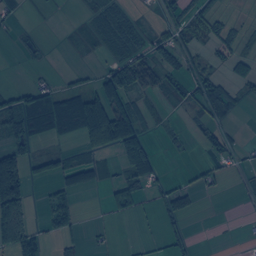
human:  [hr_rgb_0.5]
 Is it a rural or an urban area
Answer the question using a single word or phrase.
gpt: rural

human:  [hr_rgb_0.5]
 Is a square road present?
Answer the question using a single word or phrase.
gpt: no

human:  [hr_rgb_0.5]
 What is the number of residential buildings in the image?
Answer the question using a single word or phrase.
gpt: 72

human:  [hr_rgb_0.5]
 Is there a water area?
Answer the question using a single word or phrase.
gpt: yes

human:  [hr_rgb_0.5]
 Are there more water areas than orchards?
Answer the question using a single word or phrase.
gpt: yes

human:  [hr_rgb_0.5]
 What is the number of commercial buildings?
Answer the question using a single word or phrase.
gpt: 1

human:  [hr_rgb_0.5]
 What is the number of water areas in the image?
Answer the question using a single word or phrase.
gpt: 44

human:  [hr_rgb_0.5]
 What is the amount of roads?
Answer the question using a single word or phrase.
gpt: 60

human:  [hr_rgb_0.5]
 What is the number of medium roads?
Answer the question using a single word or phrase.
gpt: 0

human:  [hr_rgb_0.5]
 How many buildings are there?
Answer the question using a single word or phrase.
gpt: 74

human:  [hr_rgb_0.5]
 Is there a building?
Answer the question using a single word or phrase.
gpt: yes

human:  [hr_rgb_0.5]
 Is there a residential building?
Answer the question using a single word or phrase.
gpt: yes

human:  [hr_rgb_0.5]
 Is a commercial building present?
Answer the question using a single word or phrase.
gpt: yes

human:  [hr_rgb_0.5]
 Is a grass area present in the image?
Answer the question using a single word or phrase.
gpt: yes

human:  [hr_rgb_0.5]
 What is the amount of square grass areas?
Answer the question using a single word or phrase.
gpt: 0

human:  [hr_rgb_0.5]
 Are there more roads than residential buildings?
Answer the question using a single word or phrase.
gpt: no

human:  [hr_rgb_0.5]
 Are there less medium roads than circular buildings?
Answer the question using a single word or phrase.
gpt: yes

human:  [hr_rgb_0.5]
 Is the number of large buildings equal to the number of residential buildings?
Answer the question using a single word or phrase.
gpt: no

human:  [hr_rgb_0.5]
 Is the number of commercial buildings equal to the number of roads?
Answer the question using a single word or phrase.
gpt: no

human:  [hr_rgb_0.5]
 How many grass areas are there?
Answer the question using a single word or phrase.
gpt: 174

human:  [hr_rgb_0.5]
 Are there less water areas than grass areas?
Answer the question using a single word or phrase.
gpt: yes

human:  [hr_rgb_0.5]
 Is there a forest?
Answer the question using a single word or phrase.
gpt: yes

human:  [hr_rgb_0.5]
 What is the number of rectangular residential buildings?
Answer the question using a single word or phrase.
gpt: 53

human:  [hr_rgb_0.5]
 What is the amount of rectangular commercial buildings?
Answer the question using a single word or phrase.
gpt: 0

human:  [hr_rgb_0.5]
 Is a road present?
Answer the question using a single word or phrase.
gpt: yes

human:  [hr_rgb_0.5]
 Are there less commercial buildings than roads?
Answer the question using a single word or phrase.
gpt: yes

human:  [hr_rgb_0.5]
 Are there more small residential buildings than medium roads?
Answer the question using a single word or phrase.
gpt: yes

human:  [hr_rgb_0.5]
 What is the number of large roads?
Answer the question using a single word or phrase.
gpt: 0

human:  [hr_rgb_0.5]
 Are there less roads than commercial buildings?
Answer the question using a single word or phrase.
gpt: no

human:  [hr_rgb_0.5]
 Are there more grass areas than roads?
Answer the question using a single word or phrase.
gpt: yes

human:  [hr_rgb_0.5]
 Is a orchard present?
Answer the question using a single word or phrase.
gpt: yes

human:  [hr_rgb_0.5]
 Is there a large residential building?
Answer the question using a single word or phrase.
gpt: no

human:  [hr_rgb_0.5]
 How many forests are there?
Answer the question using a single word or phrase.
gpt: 114

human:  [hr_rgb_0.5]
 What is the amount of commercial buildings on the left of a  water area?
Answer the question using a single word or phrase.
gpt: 1

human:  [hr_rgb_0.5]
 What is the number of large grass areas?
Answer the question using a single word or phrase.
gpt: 160

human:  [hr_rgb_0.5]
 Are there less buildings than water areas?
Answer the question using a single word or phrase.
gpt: no

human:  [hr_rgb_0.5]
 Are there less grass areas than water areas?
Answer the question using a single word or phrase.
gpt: no

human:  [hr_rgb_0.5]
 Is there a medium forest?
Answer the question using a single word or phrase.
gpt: yes

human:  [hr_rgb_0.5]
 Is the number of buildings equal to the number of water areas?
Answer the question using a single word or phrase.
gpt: no

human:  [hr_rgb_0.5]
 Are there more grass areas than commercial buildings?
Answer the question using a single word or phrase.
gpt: yes

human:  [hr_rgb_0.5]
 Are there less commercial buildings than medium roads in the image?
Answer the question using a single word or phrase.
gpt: no

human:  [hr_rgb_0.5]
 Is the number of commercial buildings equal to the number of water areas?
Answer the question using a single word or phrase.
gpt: no

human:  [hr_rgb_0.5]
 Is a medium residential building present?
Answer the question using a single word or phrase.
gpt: yes

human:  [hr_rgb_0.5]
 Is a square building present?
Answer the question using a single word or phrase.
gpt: yes

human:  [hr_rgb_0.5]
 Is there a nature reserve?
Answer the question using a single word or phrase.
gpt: yes

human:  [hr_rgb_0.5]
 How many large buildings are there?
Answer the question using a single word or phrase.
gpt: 0

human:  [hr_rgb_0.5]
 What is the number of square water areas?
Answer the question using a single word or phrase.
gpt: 0

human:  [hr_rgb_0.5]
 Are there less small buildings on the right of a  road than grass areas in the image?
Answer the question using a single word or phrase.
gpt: yes

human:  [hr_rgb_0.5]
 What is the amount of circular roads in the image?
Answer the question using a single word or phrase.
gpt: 0

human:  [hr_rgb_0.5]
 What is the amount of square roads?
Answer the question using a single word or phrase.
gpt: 0

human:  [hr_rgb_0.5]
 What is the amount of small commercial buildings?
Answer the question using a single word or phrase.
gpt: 0

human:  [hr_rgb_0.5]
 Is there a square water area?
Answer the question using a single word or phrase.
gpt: no

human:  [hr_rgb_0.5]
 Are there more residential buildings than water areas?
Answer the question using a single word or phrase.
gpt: yes

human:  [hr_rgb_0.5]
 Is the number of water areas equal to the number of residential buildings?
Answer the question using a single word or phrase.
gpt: no

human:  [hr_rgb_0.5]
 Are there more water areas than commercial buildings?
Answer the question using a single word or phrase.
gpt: yes

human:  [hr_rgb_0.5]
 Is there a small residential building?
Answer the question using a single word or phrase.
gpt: yes

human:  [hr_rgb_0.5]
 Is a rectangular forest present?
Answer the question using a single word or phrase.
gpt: yes

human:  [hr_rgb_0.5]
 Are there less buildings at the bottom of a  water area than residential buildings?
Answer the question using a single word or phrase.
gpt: no

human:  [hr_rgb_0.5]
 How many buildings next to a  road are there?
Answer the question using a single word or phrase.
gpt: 74

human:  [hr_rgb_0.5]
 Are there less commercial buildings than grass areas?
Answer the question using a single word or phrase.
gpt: yes

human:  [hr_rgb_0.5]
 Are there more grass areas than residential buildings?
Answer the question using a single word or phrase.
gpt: yes

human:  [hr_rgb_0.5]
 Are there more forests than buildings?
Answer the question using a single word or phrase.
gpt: yes

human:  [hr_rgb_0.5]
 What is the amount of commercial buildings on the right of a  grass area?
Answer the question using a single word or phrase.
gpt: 1

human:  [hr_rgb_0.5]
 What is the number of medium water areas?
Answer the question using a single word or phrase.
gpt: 12